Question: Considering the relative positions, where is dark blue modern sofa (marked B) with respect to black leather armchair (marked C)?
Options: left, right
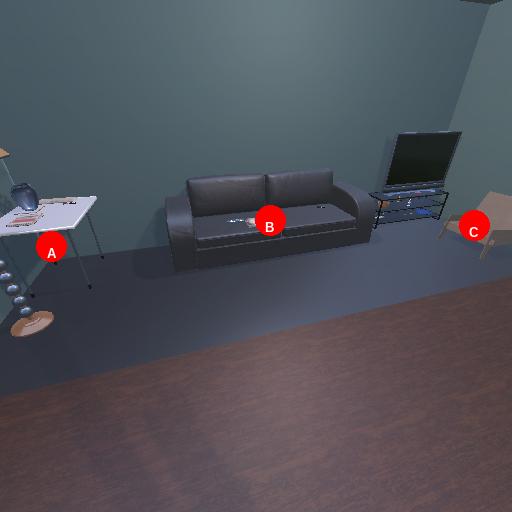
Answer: left